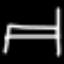
Label: bed